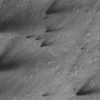
Label: not_dusty